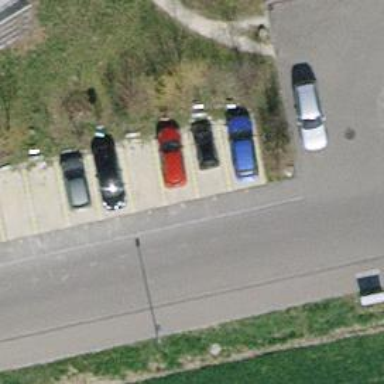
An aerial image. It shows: Car sharing facility.